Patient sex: F
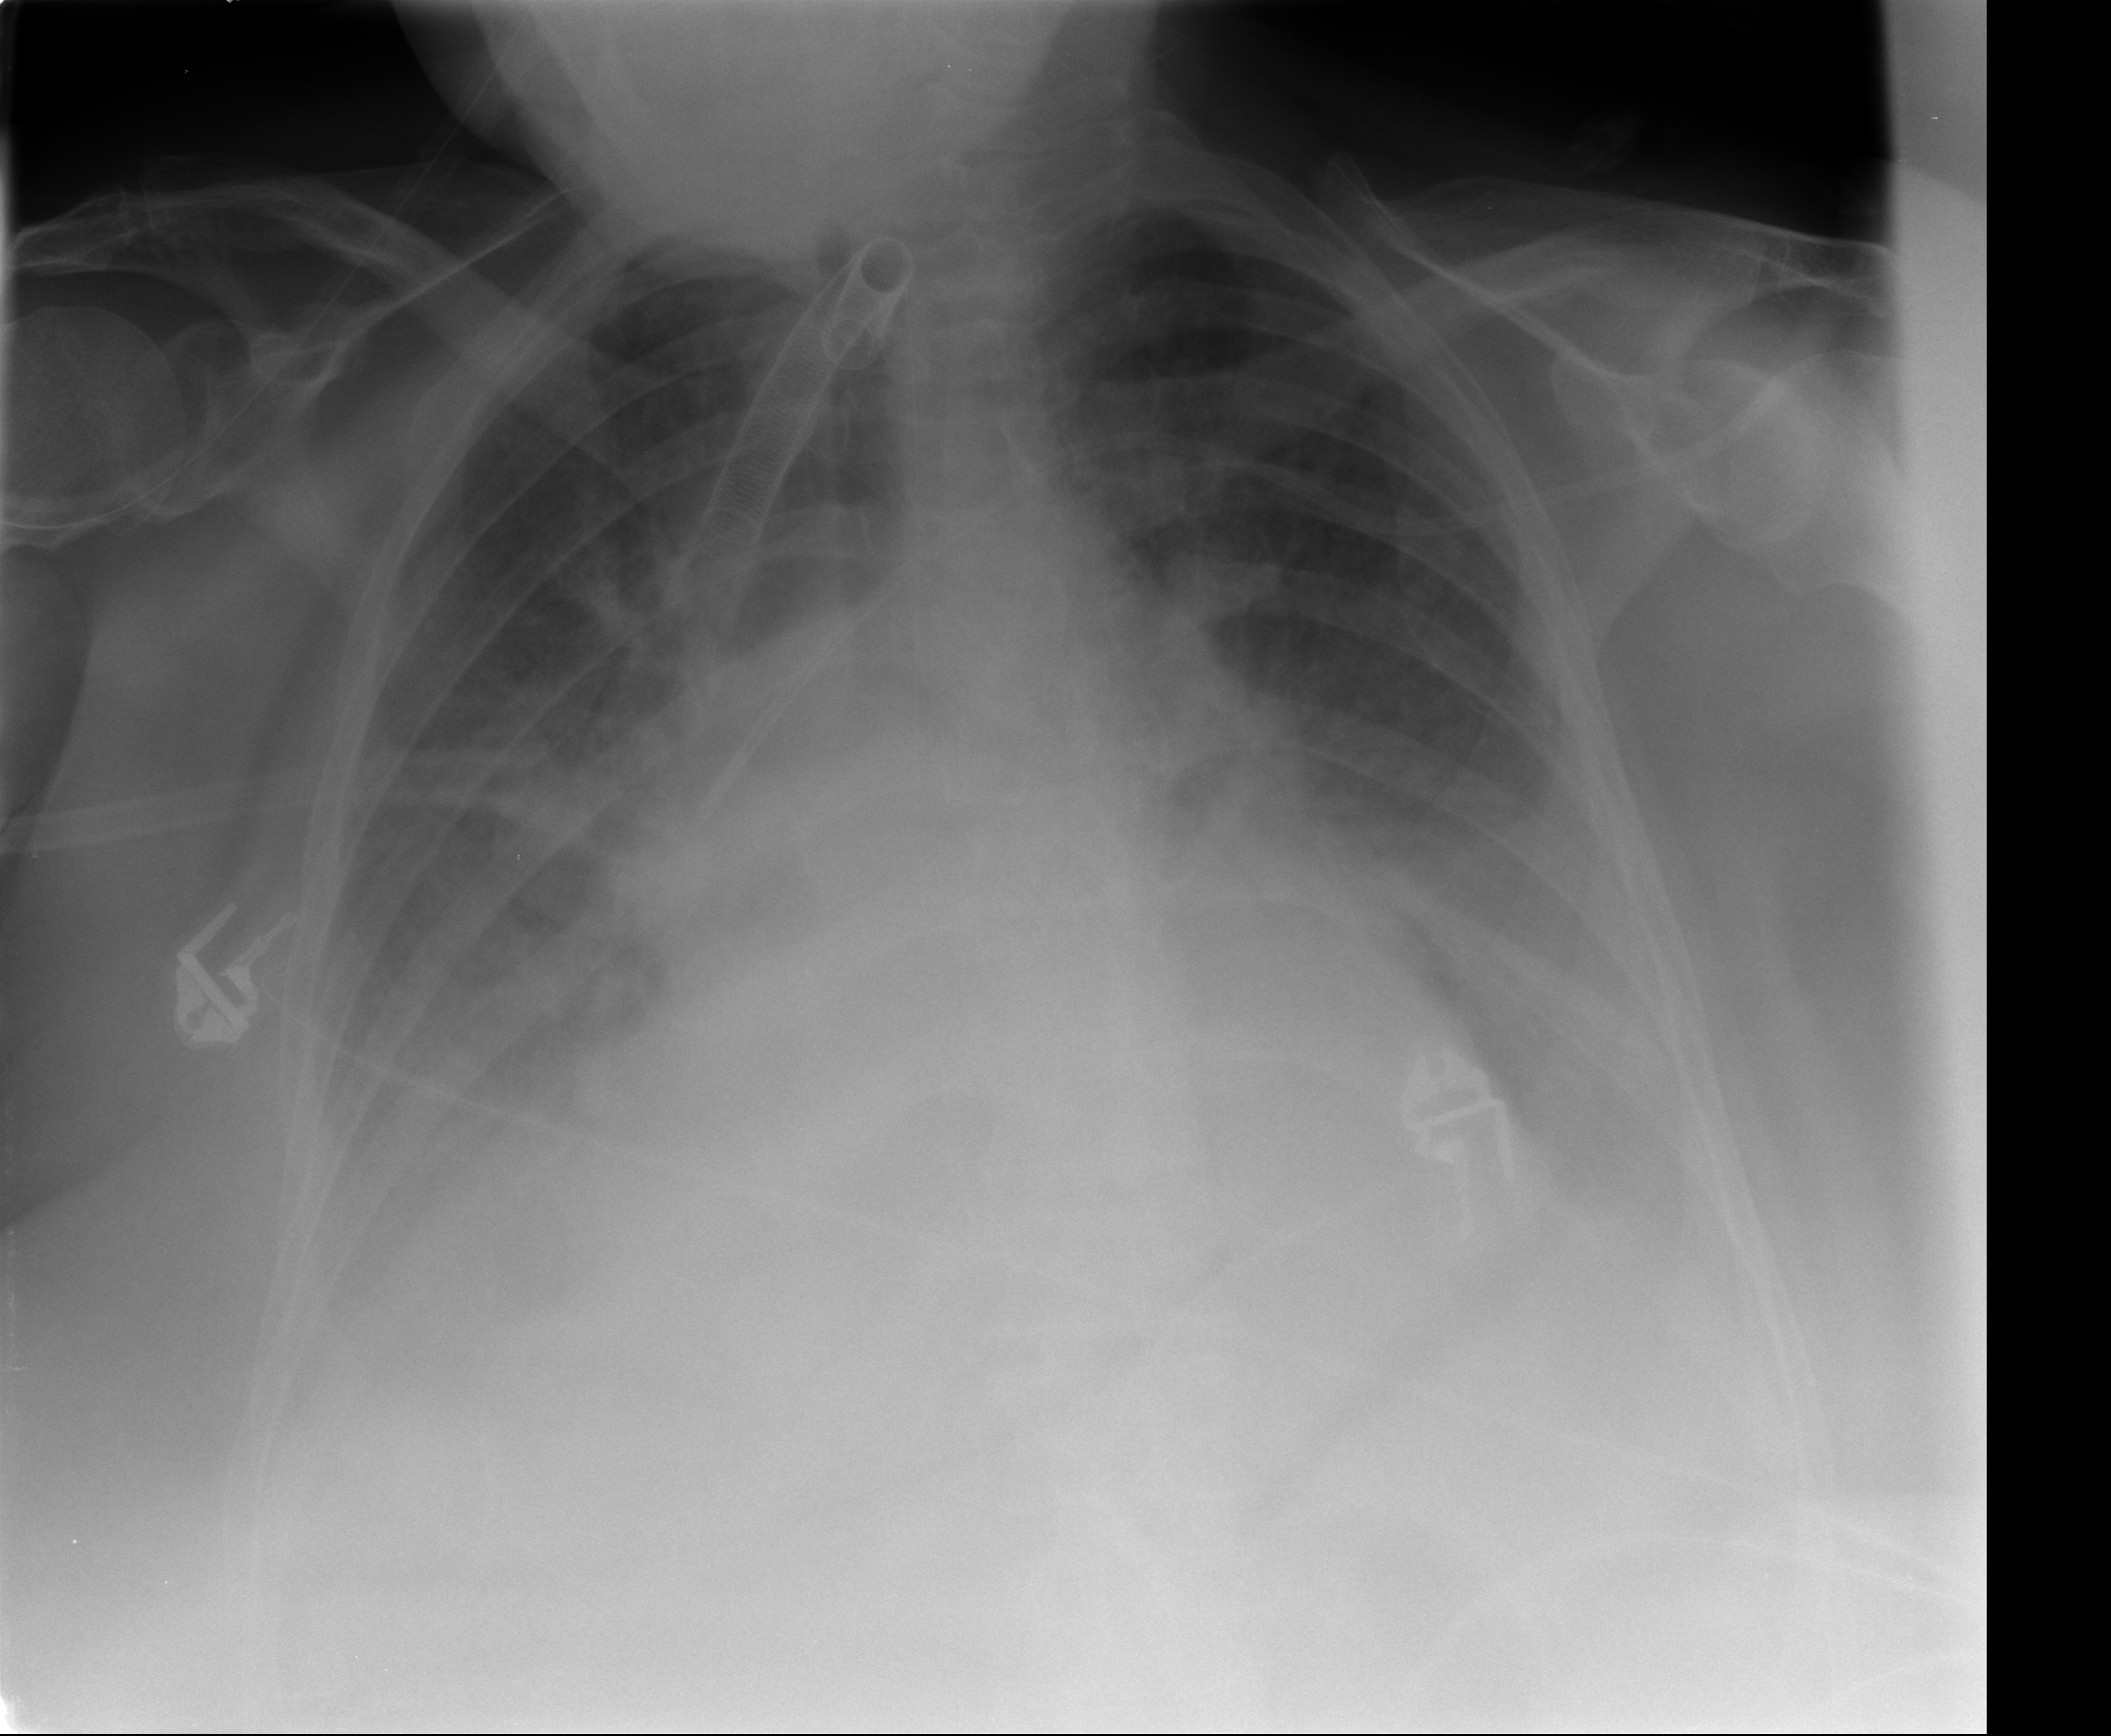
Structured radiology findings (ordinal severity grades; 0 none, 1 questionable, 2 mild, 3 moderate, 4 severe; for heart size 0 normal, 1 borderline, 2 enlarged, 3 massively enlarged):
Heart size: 3
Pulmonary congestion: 3
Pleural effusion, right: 3
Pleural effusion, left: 3
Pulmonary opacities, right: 2
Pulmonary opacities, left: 2
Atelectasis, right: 3
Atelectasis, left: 3